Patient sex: M
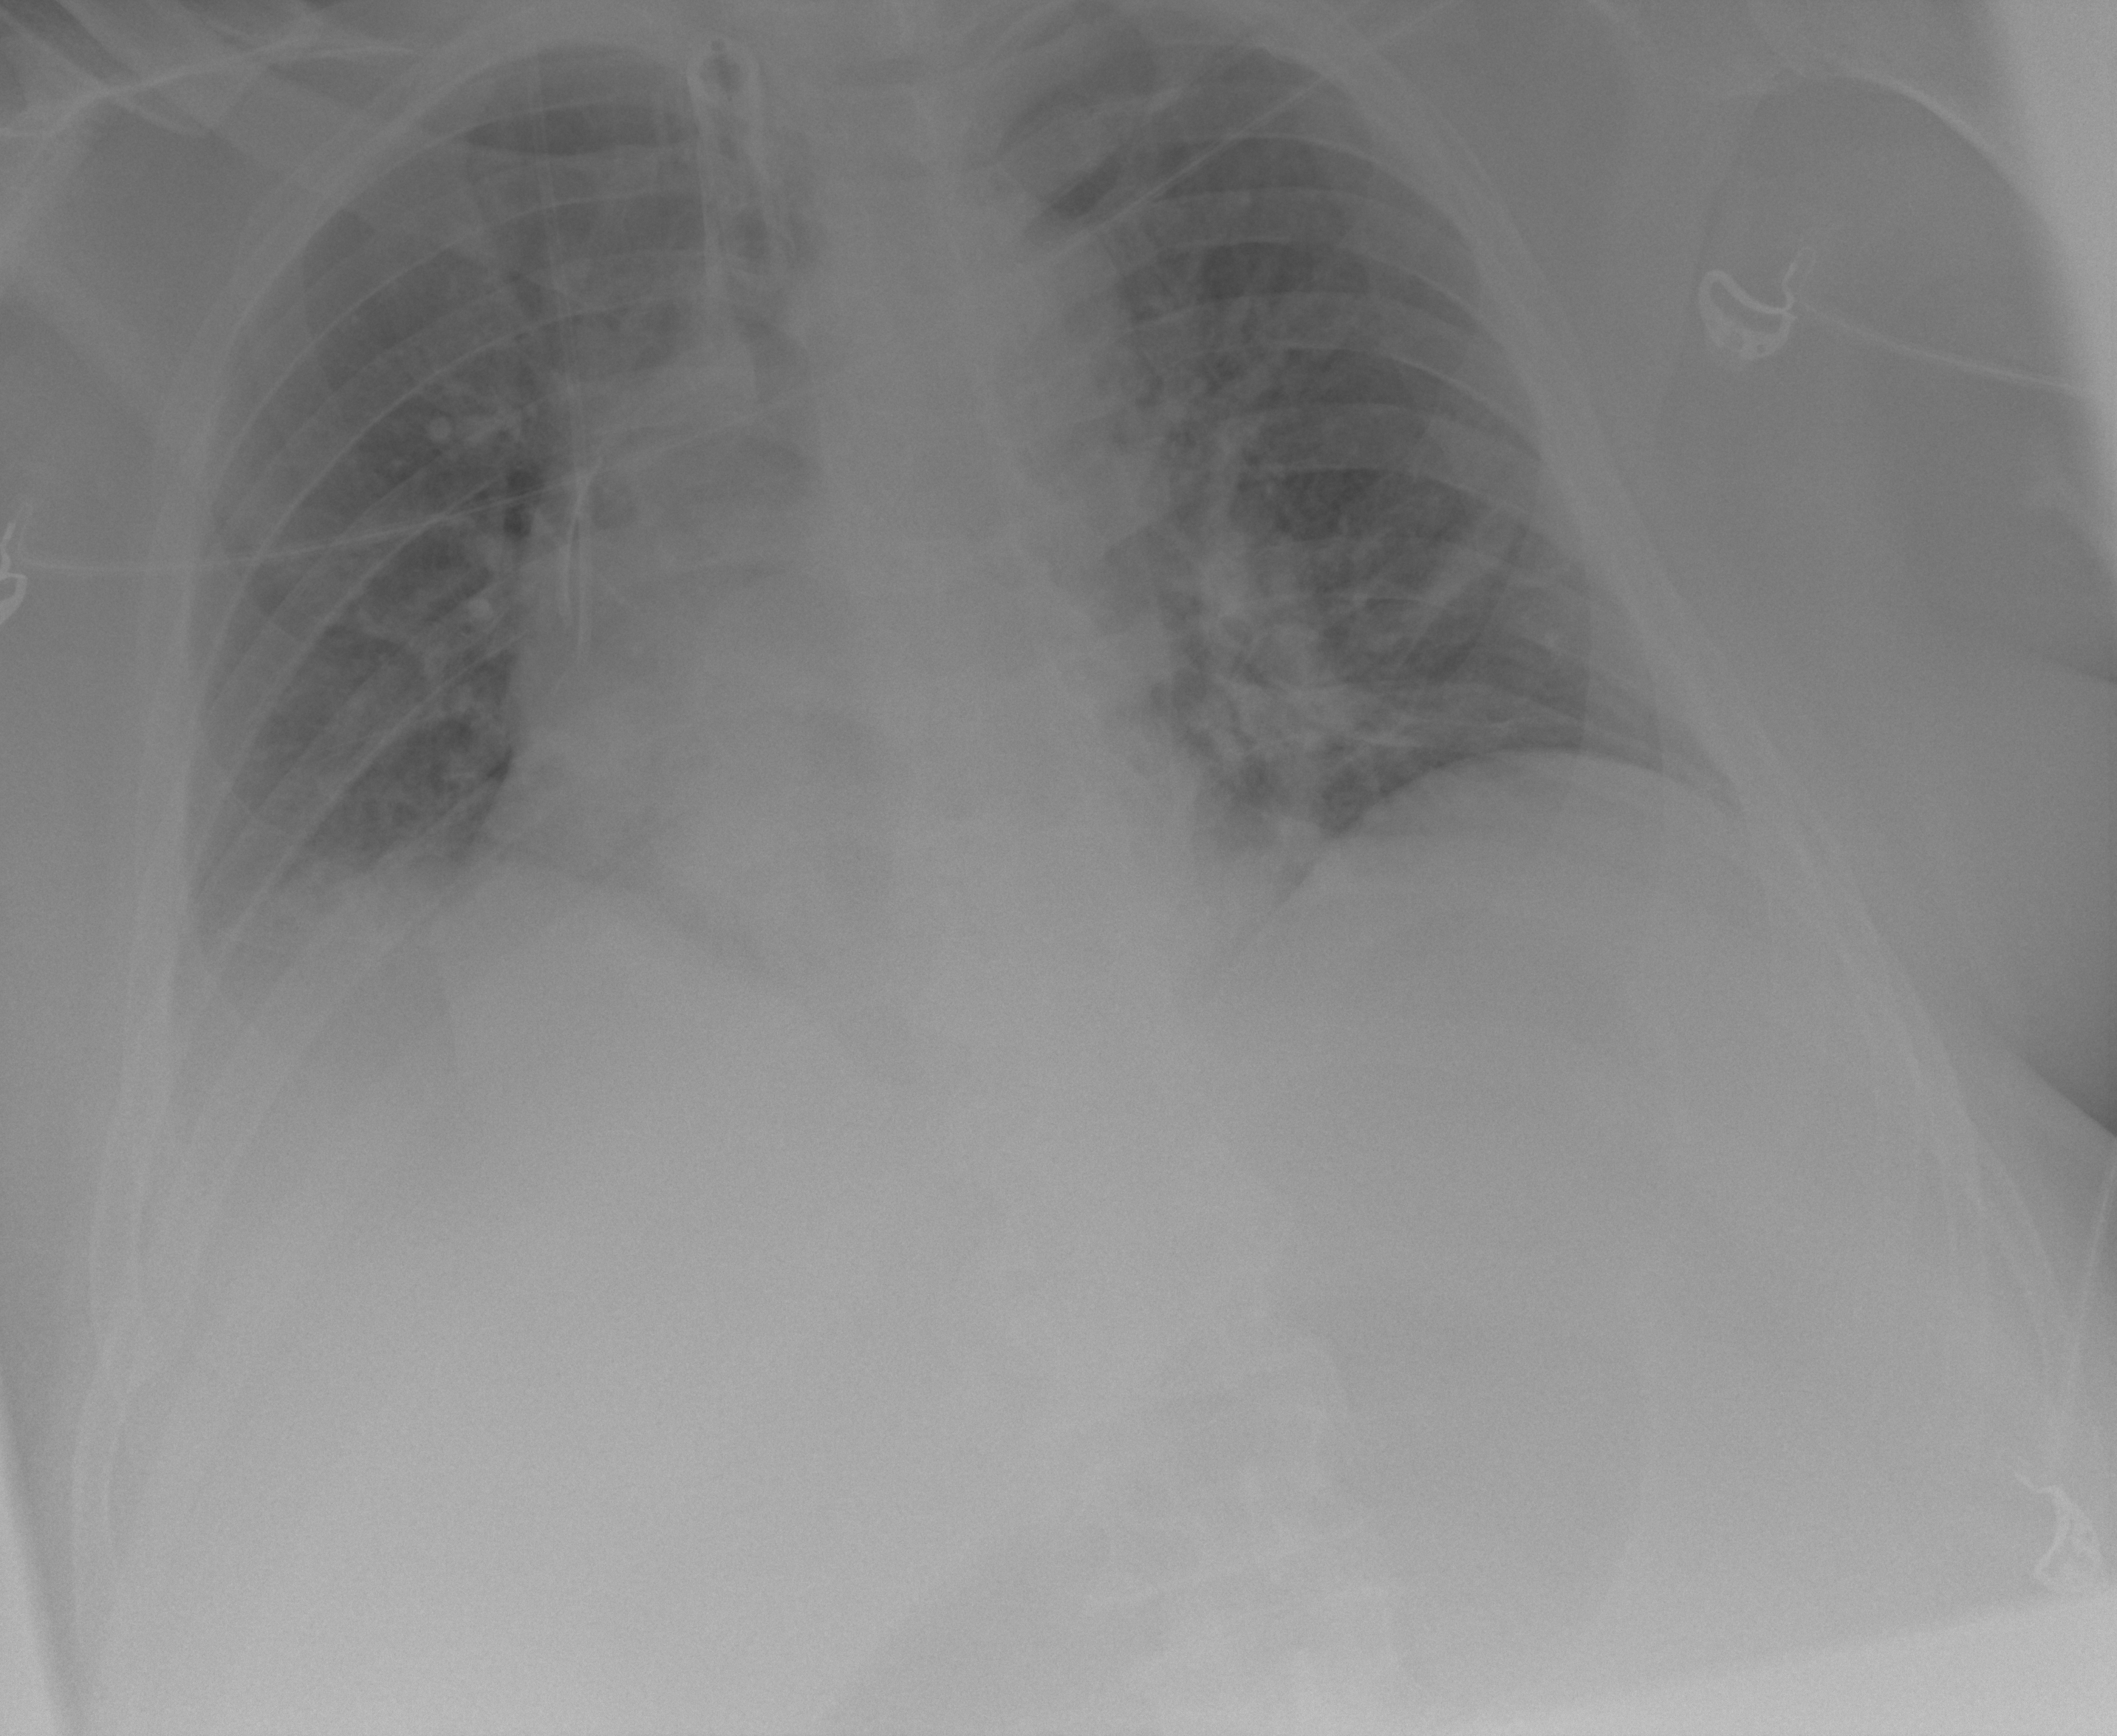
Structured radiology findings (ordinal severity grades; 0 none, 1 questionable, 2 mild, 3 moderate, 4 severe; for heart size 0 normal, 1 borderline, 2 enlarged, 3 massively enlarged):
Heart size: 2
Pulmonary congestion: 0
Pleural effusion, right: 2
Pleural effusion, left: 0
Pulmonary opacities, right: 0
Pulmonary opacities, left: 0
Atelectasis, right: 0
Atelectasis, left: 0